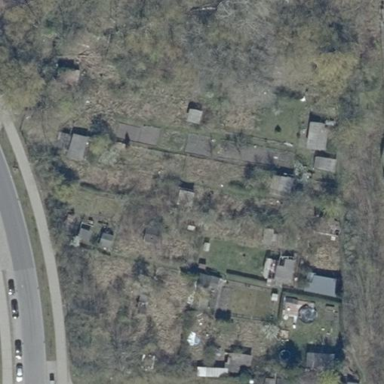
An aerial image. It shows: Allotments area.